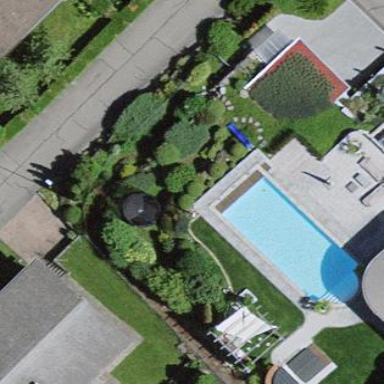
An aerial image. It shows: Swimming pool located in leisure land.